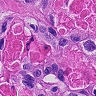
Metastatic tissue present: yes